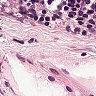
Metastatic tissue present: no